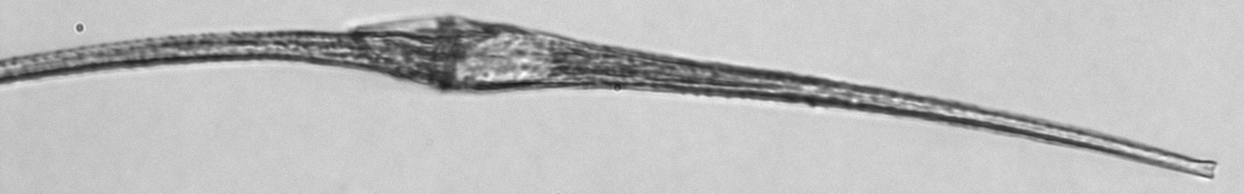
Label: Tripos_fusus